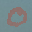
Label: 0